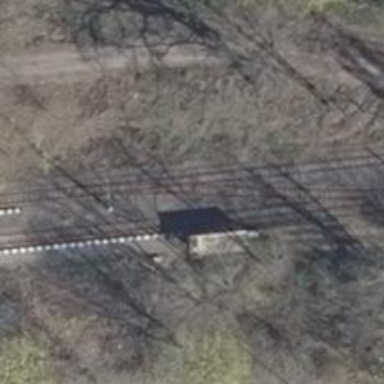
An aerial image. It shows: Disused railway line with electrified contact lines.